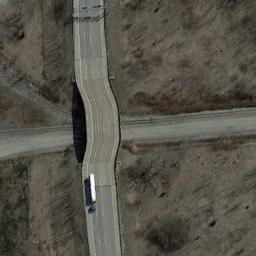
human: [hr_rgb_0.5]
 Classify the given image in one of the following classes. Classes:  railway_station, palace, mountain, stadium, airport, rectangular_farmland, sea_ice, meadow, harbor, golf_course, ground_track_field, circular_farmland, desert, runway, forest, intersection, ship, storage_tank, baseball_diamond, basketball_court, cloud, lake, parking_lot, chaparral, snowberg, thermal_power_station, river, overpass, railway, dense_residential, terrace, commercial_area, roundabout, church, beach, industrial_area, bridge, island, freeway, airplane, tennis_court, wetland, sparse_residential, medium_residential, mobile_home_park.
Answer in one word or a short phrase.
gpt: overpass